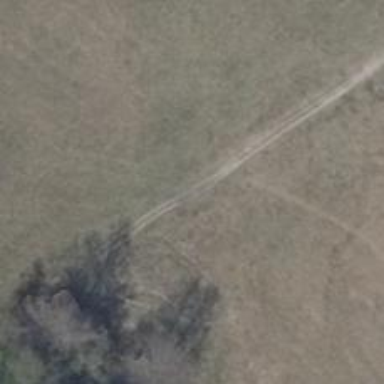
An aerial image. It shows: Dirt path.